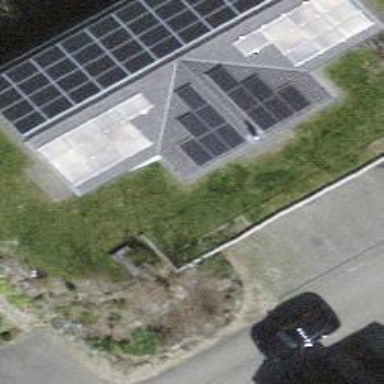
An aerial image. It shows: Solar power generator using photovoltaic method with solar photovoltaic panel types.